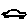
Label: car